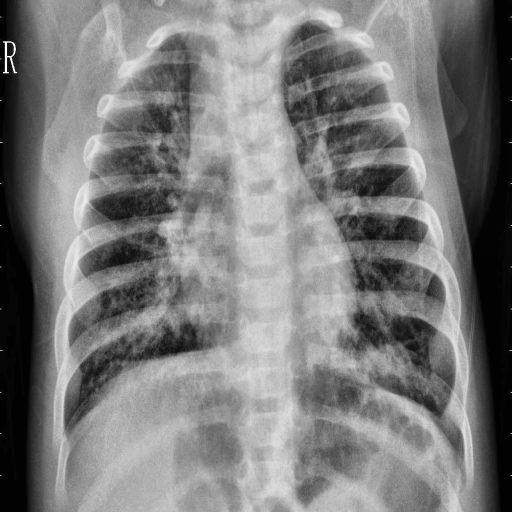
Finding: PNEUMONIA